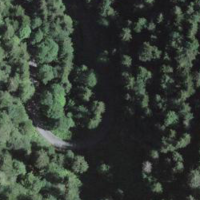
EUNIS habitat code: 43
Species observed at this site:
Saxifraga rotundifolia